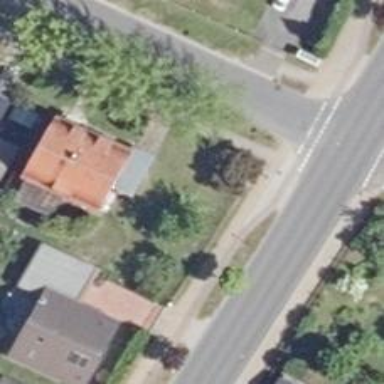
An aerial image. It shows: Path with sidewalk alongside it.